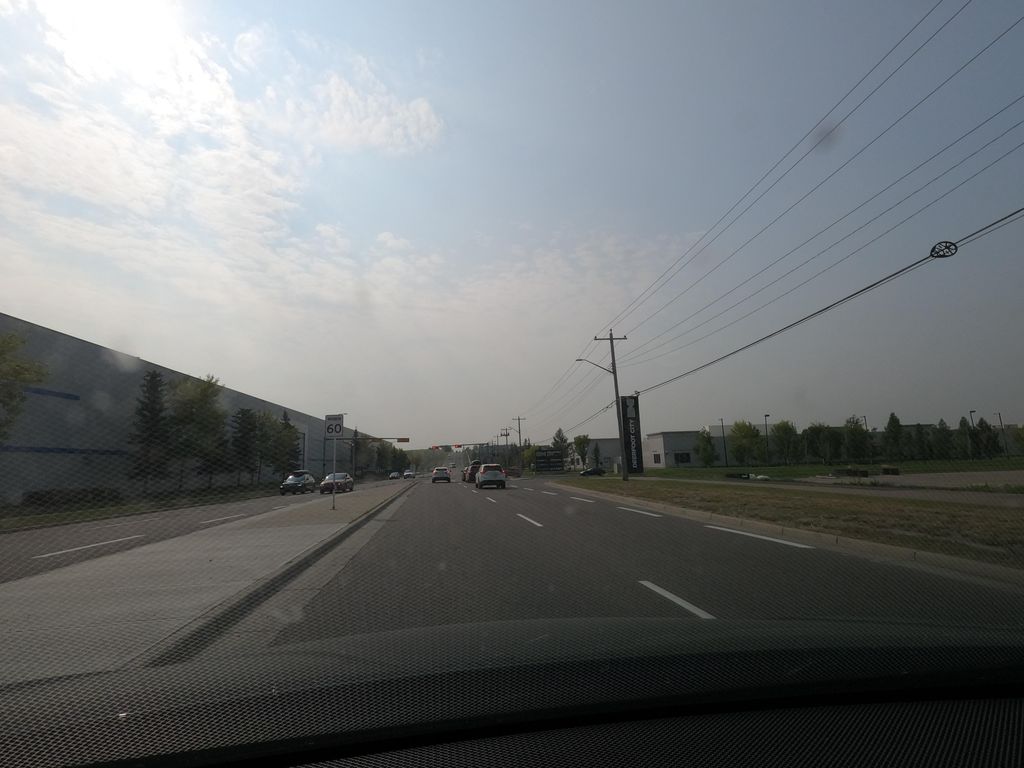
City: calgary